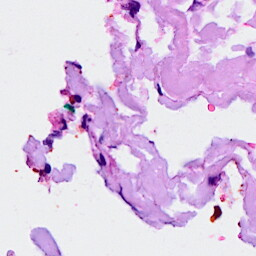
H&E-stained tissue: Breast